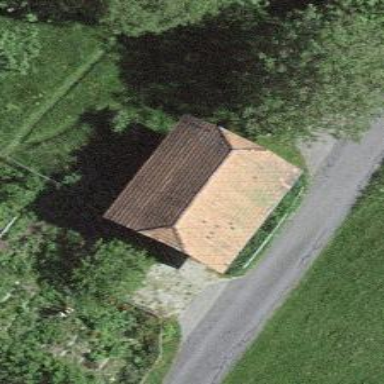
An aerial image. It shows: Barn.